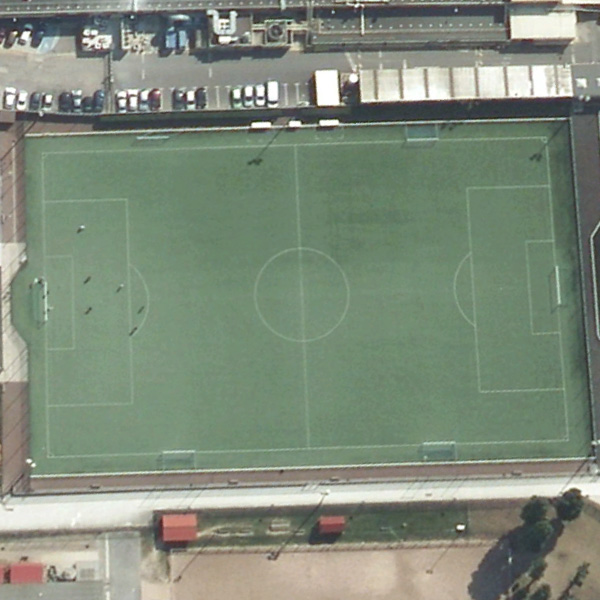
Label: Playground